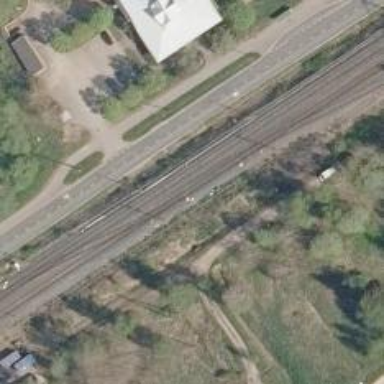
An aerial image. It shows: Continuous rail railway with electrified contact line.